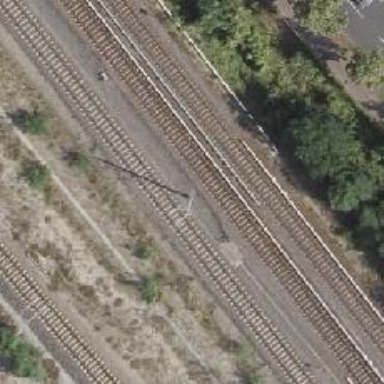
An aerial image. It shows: Catenary mast for power lines.